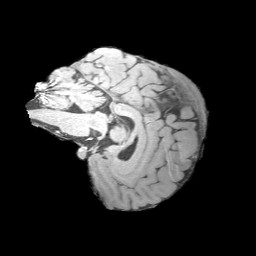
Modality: MP2RAGE
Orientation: sagittal